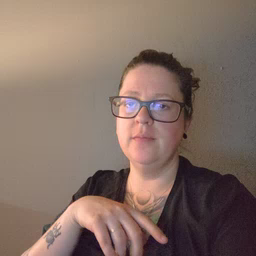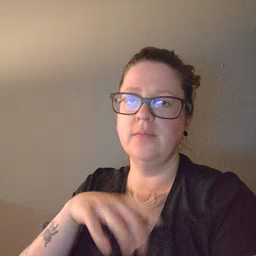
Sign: bed